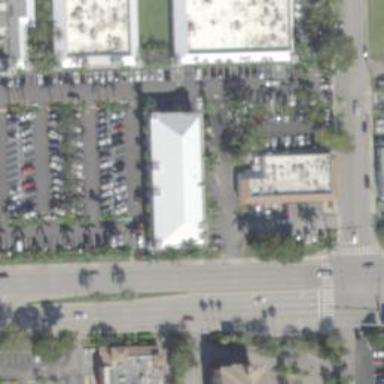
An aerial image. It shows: Car rental service.